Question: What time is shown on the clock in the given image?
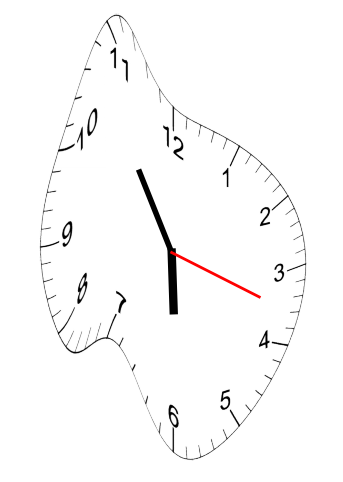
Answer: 05:54:18